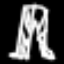
Label: The Eiffel Tower